Question: I want to find groups of contiguous cells in a matrix.
So for example let's consider a 2D matrix below.
<URL>
In the given matrix there are 2 contiguous groups of cells with value '1':

Here is one way to find these groups:
1. Assign 1st cell with value 1 a different value: let's say A. Then examine cells with value 1 which are adjacent to A and set the value in those cells as A. Search this way until no more contiguous cells are found.
2. In the next step increment A to B and start with a cell having value 1. Then follow the same steps as above.
This is kind of brute force and it won't be efficient in 3D. Does anyone know of any algorithm that I could use with a little tweaking?
Or any easy solution to this problem?
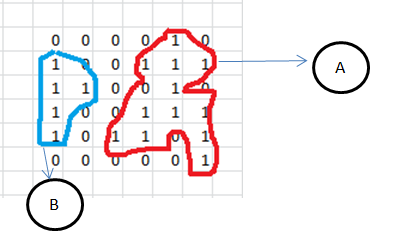
Answer: Here is some psuedo code for a simple flood fill algorithm:
'''
>>> def flood(i, j, matrix):
... if 0 <= i < len(matrix) and 0 <= j < len(matrix):
... if matrix[i][j] == 1:
... matrix[i][j] = 0
... for dx, dy in ((-1, 0), (1, 0), (0, -1), (0, 1)):
... flood(i + dx, j + dy, matrix)
>>> count = 0
>>> while True:
... i, j = get_one(matrix)
... if i and j: #found a one
... count += 1
... flood(i, j, matrix)
'''